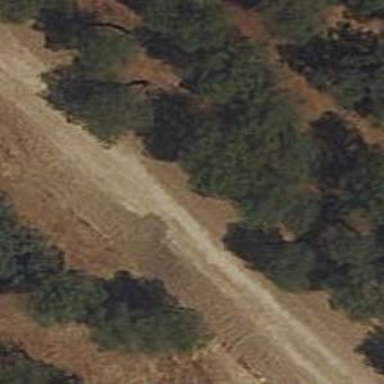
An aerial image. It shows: Firebreak cutline along path.